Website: slack
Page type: stored-credit-cards
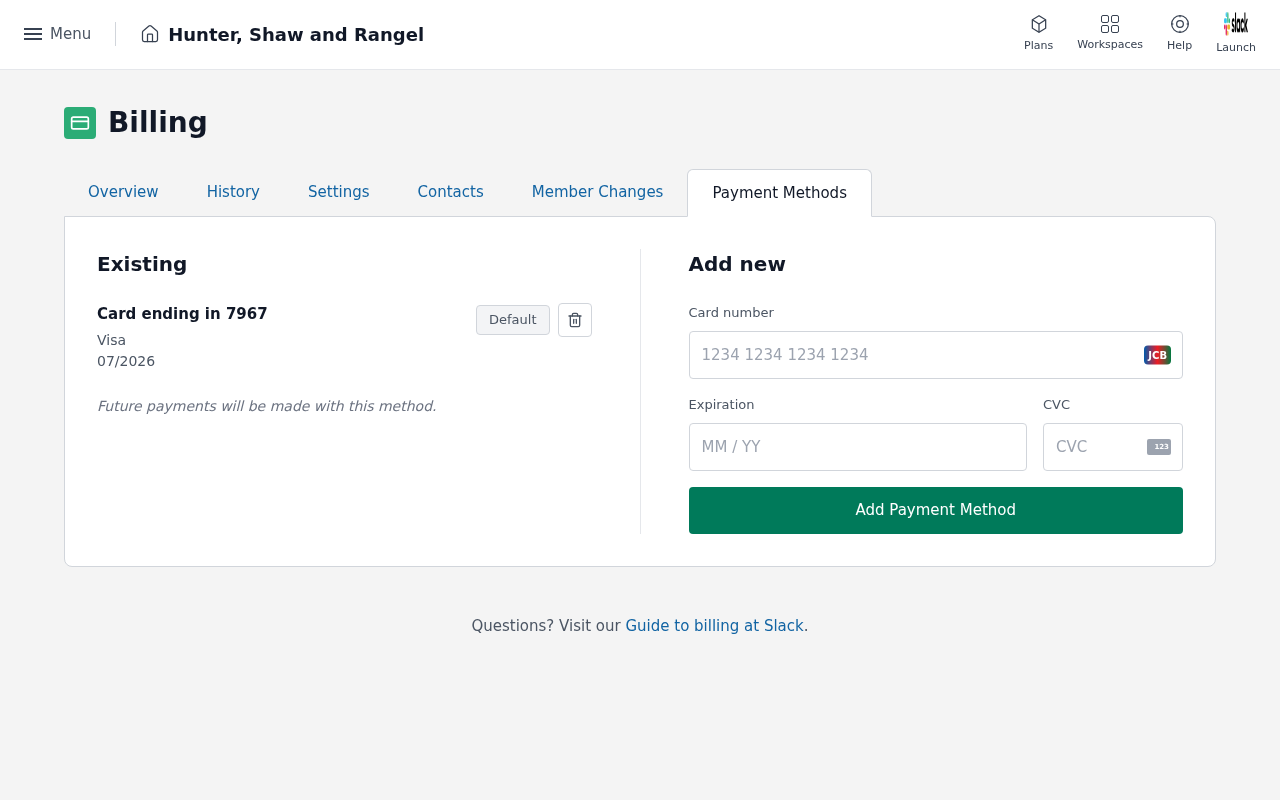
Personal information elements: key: PII_CARD_CVV
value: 934
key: PII_CARD_EXPIRY
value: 07/2026
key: PII_CARD_EXPIRY
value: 07/26
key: PII_CARD_LAST4
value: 7967
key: PII_CARD_NUMBER
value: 4624 4256 0163 7967
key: PII_CARD_TYPE
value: Visa
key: PII_COMPANY
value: Hunter, Shaw and Rangel